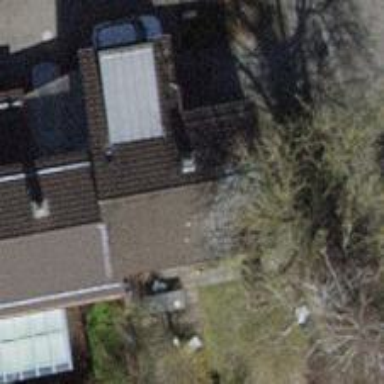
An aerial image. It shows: Building with tiled roof.